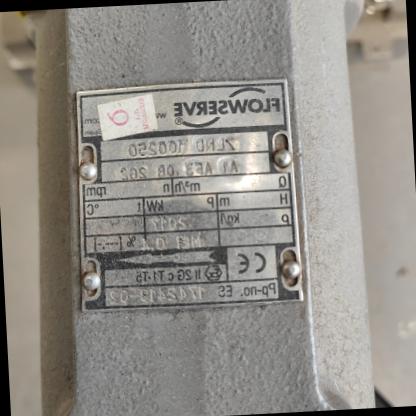
Klasa: tabliczka-znamionowa